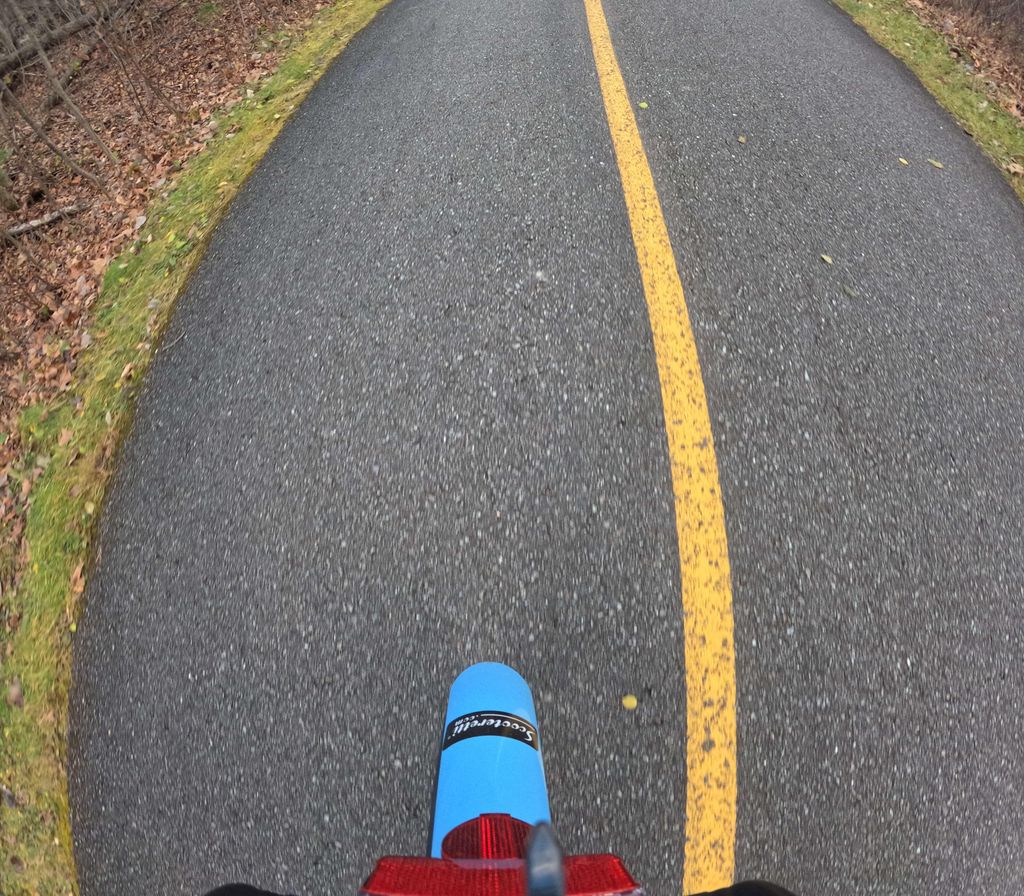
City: ottawa-gatineau